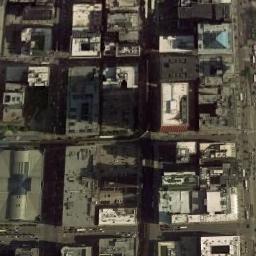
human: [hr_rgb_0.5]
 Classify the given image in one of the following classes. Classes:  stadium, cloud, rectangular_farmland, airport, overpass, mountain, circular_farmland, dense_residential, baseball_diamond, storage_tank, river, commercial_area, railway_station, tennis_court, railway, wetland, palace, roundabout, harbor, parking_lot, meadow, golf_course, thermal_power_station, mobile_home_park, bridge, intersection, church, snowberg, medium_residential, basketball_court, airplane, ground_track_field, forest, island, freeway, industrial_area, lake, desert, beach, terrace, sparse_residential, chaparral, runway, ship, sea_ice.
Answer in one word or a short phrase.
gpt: commercial_area